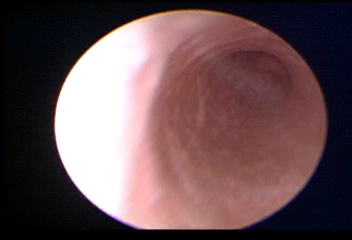
Modality: WLC
Class: Normal mucosa
Bladder cancer association: No